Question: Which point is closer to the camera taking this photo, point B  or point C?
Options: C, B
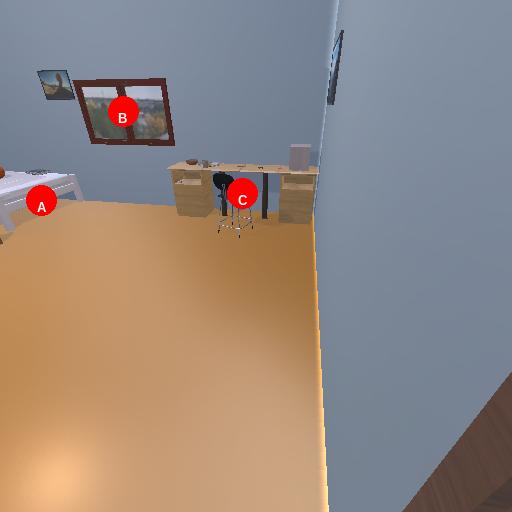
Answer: C